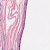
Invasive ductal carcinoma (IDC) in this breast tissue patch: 0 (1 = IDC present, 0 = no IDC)